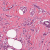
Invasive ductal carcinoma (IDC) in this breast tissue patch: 1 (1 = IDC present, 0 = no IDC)